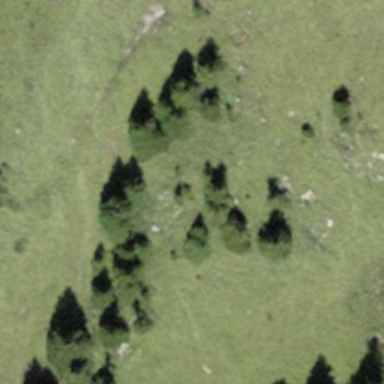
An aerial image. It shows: Forest area.